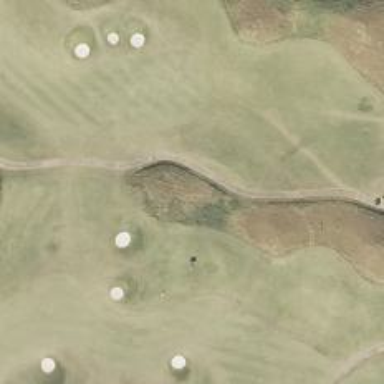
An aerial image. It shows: Service road designated as golf cart path.